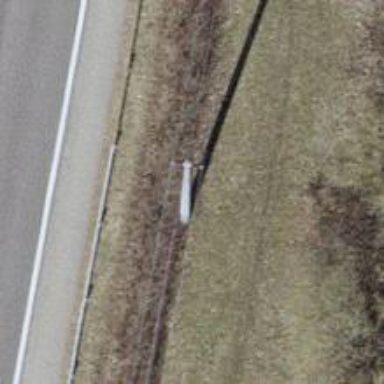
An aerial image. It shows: Concrete power pole.